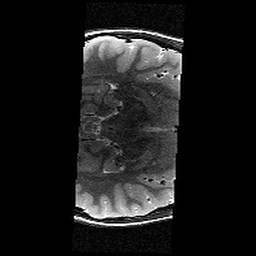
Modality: T2w
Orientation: axial
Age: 12
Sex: female
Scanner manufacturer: siemens
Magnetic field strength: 3 T
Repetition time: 7.7 s
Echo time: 0.09 s